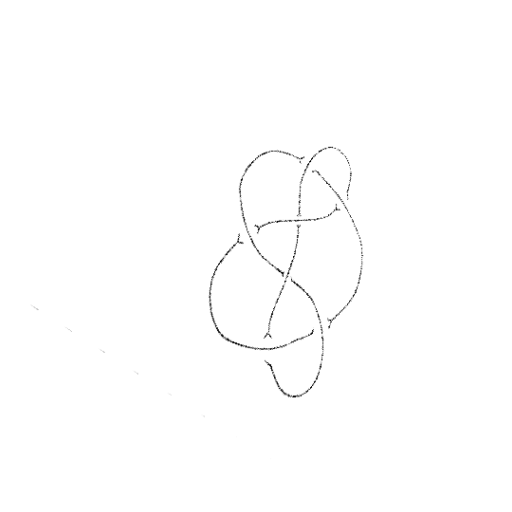
Crossing number: 7